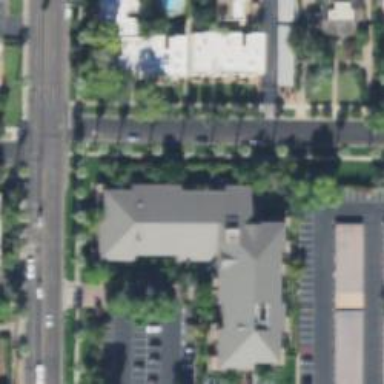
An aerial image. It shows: Commercial building.